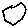
Label: hexagon